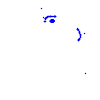
Particle: proton